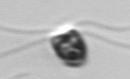
Label: flagellate_morphotype1